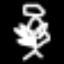
Label: angel